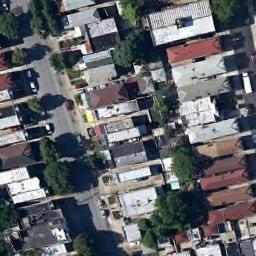
Label: residential